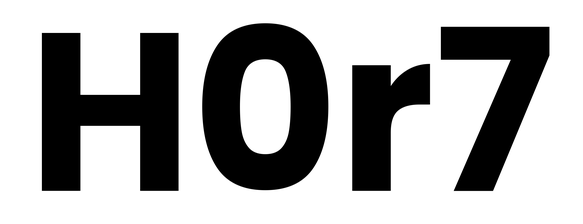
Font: Poppins-Bold